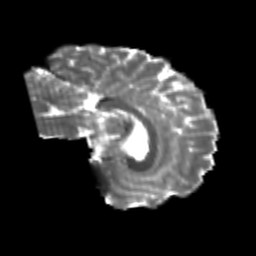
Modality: T2w
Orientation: sagittal
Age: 20
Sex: female
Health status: healthy
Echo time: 0.074 s